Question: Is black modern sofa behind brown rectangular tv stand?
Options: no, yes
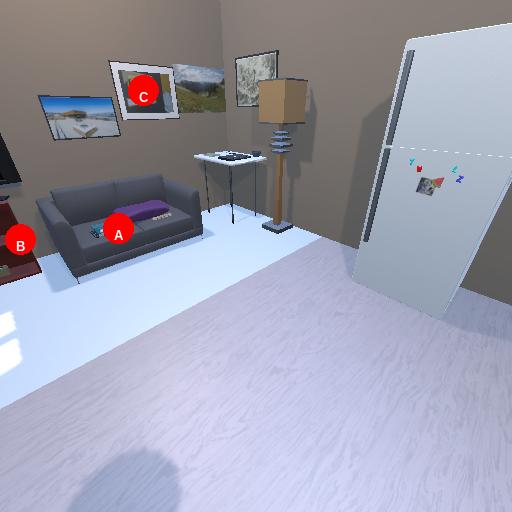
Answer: no